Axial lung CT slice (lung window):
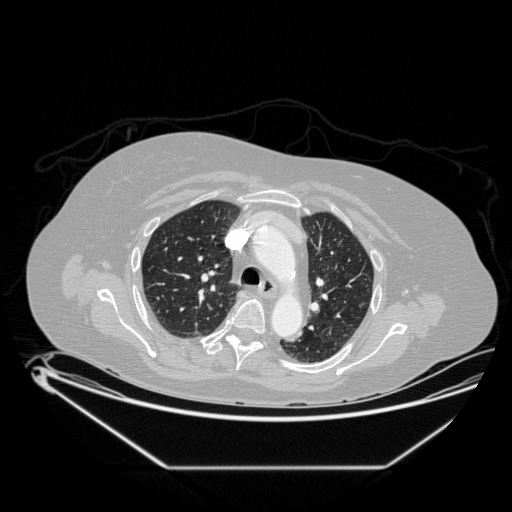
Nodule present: no